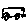
Label: car